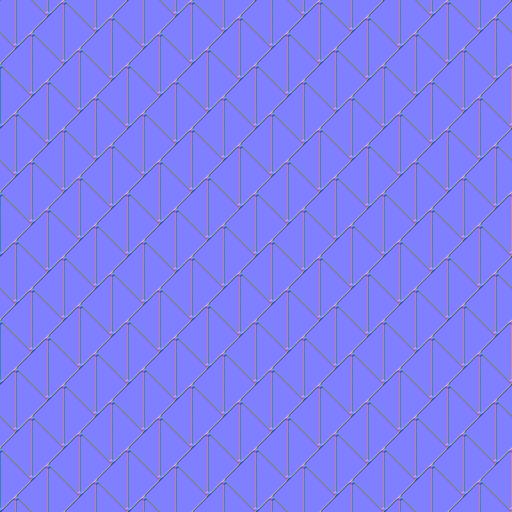
decoration design metal plates